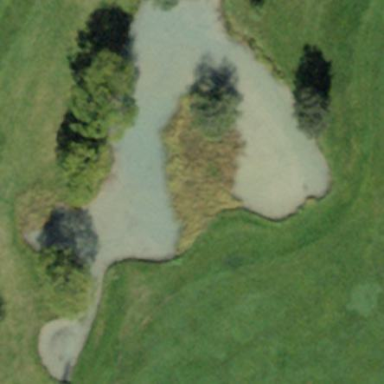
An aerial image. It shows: Water hazard in golf course. The hazard is natural water feature.